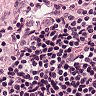
Metastatic tissue present: no